Question: I use 'box-shadow' on the 'html' element to give the background of a website a light vignette effect. But if the content of the site is longer than the window the 'box-shadow' will only display in the part of the site which is viewable at the first glance. If you scroll down, the 'box-shadow' stops working.
Here is my CSS code:
'''
html {
box-shadow: 0 0 200px rgba(0,0,0,0.9) inset;
height: 100%;
}
body {
font-family: "Source Sans Pro", sans-serif;
margin: 0;
background: url('../img/subtle_grunge.png');
}
'''
I tried to apply the 'box-shadow' to the 'body' element, but that won't work either. Surprisingly the background-image set for the 'body' works just fine. The problem appears in all browsers (Safari 6, Firefox 18, Chrome 24 - all on Mac).
Is there a solution?
Here is a example: <URL>

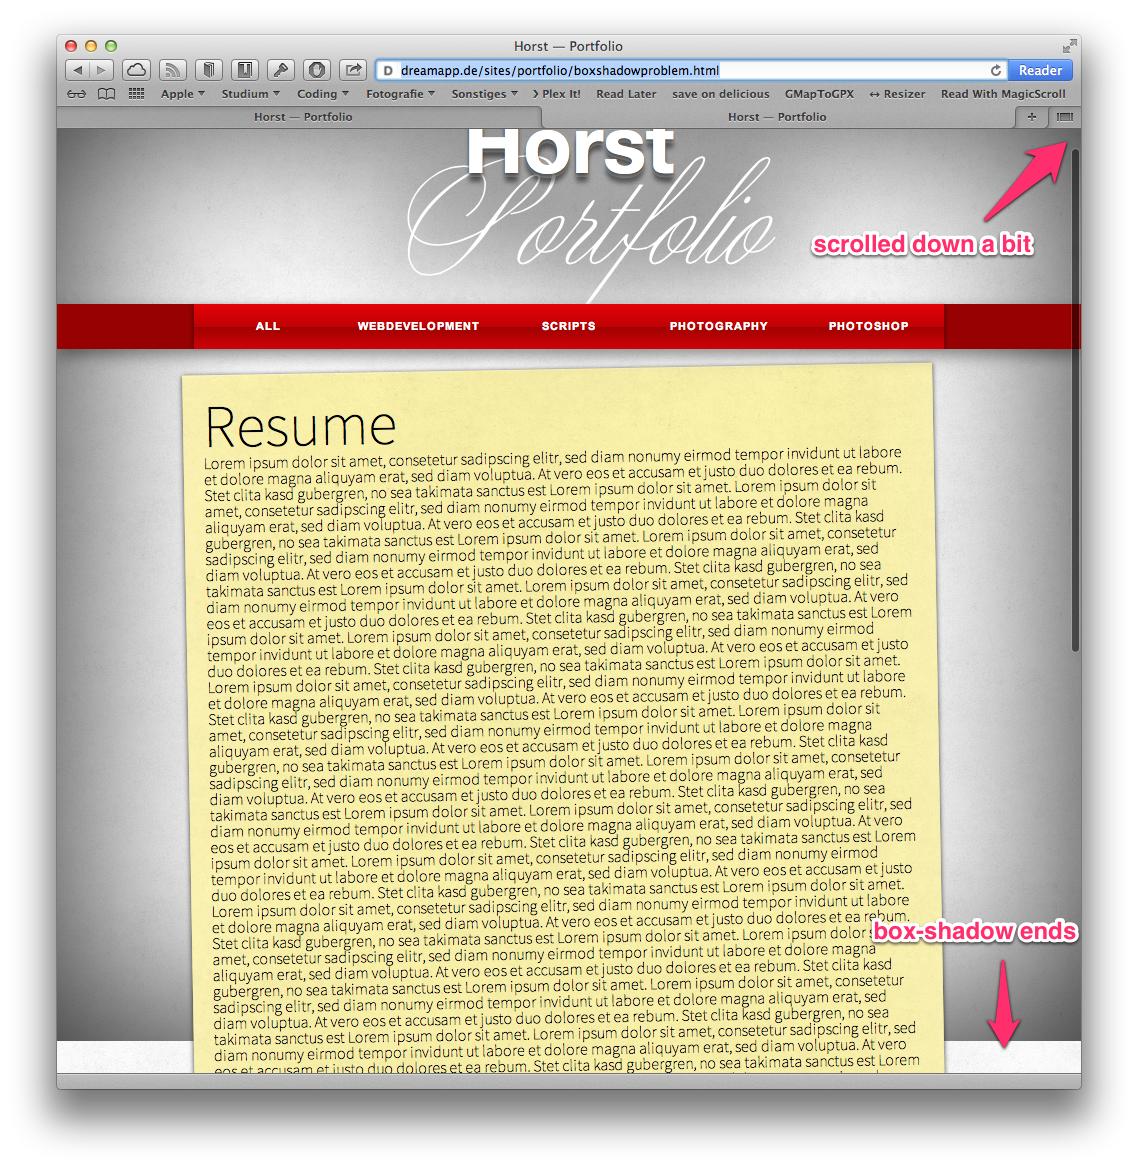
Answer: You can put a '<div>' right after the '<body>' tag and move to it the CSS properties. Such as:
'''
<body>
<div class="vignette"></div>
<!-- rest of your code -->
'''
'''
.vignette {
position: fixed;
/* to prevent empty space around the vignette */
top: 0;
left: 0;
/* extends to the whole visible area */
width: 100%;
height: 100%;
box-shadow: 0 0 200px rgba(0,0,0,0.9) inset;
}
'''
in this way the element will stay under all the other elements and you can scroll the content.